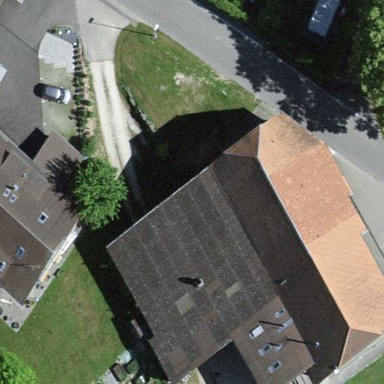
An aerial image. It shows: Farm building.